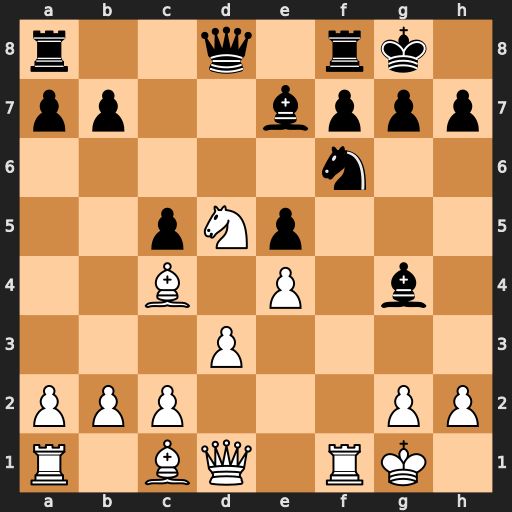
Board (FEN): r2q1rk1/pp2bppp/5n2/2pNp3/2B1P1b1/3P4/PPP3PP/R1BQ1RK1
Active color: w
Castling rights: -
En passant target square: -
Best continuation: Nxf6+ Bxf6 Qxg4